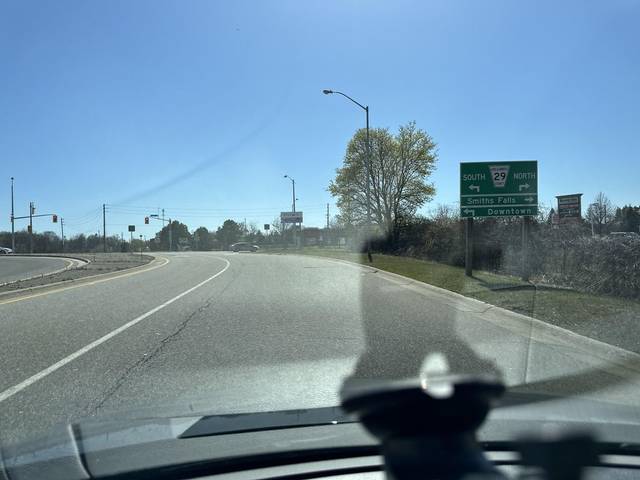
Region: Canada
Coordinates: 44.6, -75.702